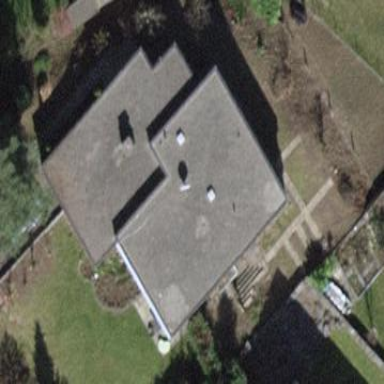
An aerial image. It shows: Building.